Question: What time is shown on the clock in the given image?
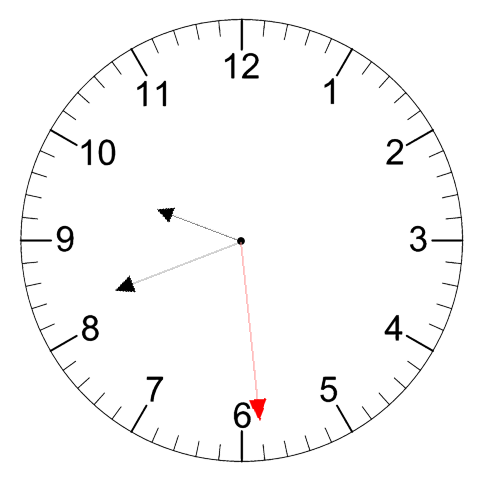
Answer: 09:41:29